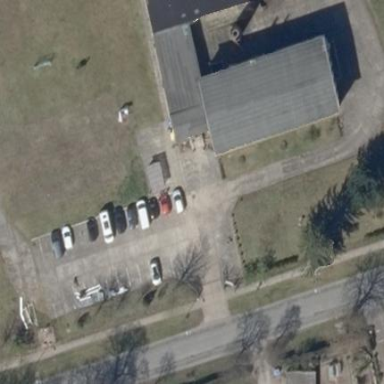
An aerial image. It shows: Parking area with surface.